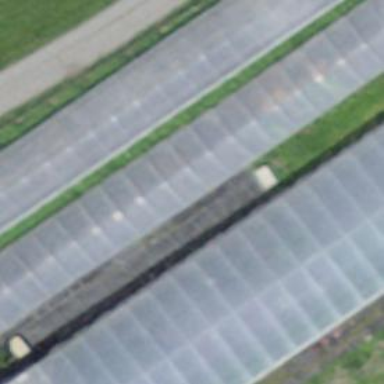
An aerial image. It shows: Greenhouse.